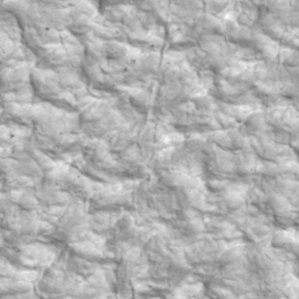
Label: non_frost